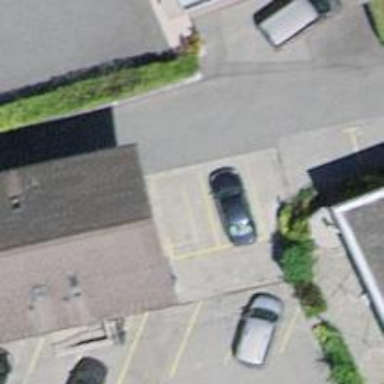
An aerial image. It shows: Parking area.